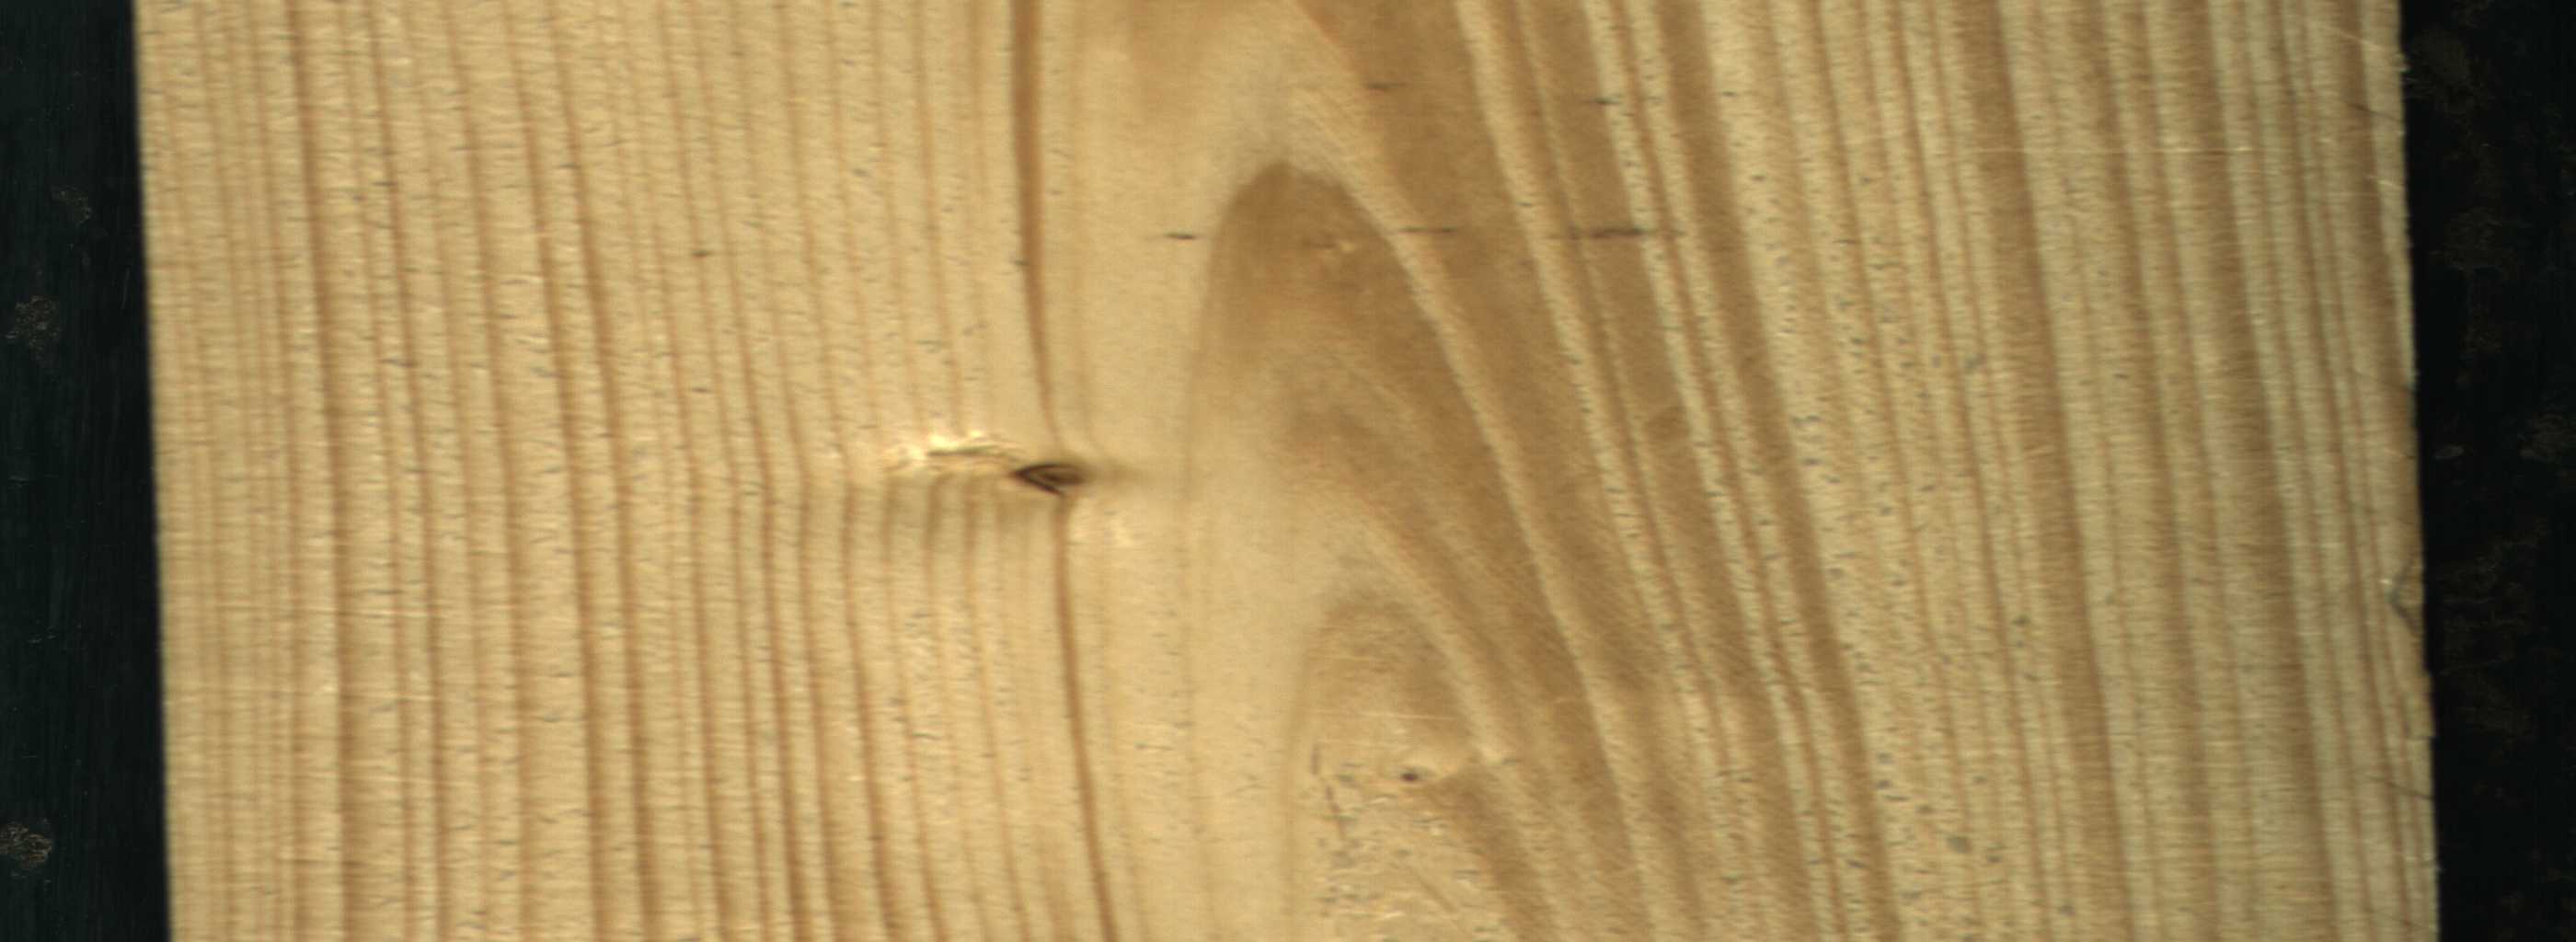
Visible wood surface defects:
Dead_Knot